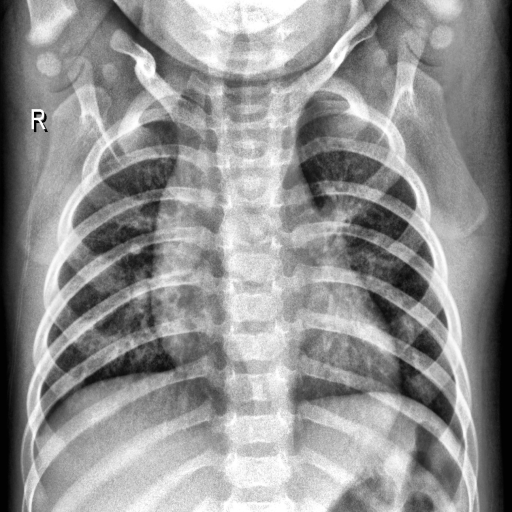
Finding: NORMAL